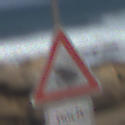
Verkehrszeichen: AmphibienwanderungRechts
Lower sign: LaengeEinerStrecke4
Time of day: Midday
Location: Outdoor (Nature)
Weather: PartlyCloudy
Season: NotSpecified
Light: Natural